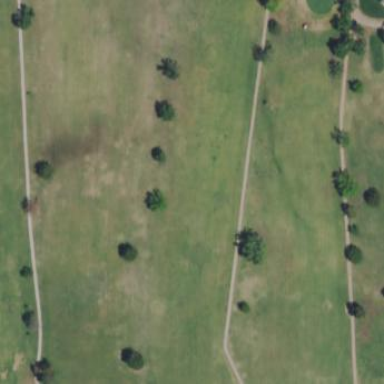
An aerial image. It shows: Grassy area designated as golf fairway.